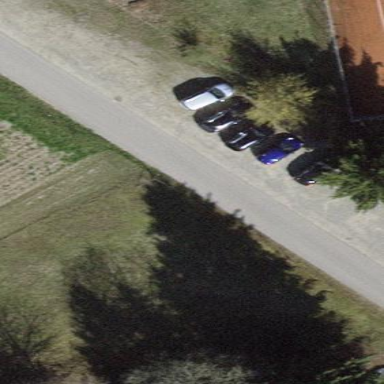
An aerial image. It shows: Street side parking area.